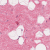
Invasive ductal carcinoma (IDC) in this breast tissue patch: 0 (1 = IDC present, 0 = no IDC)